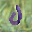
Label: 0